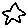
Label: star